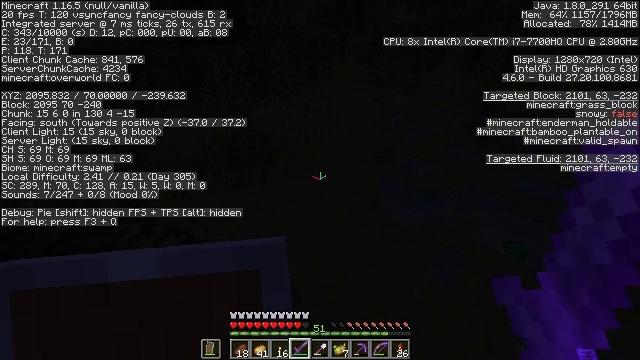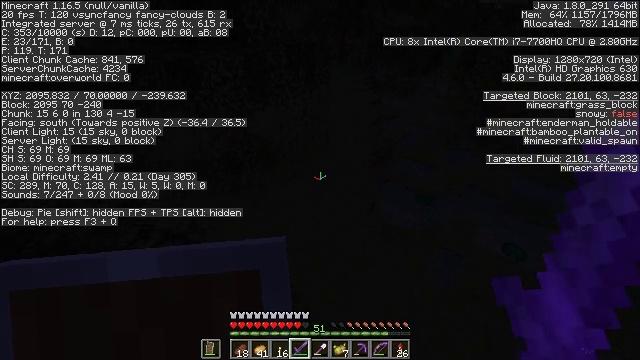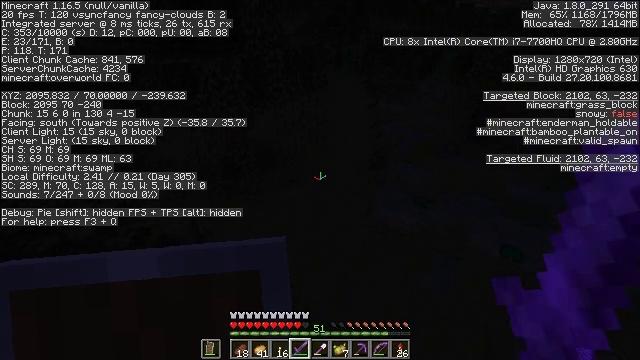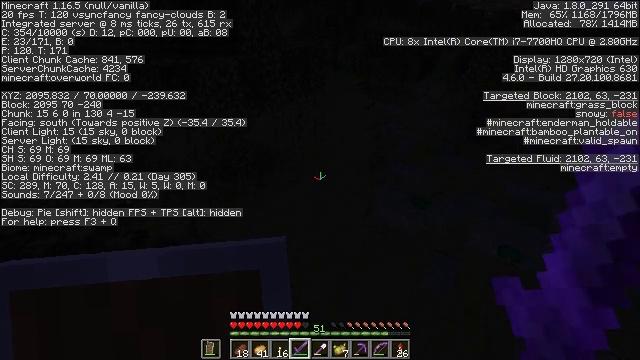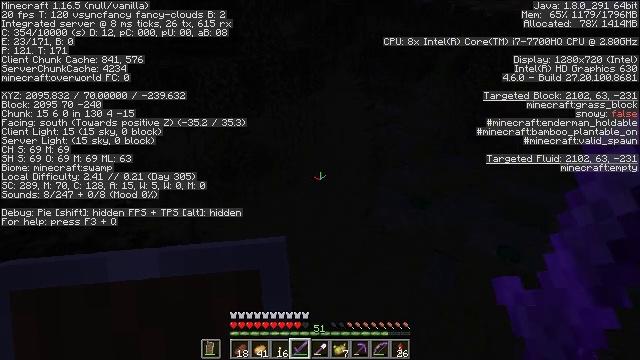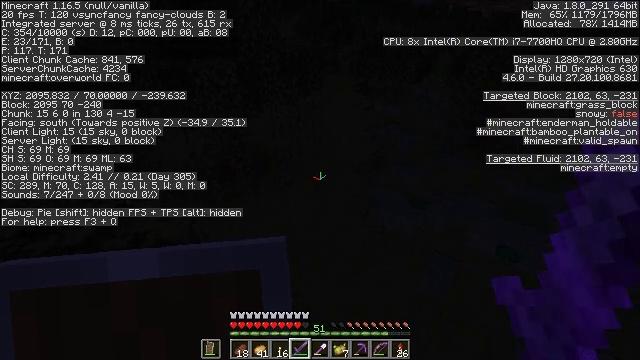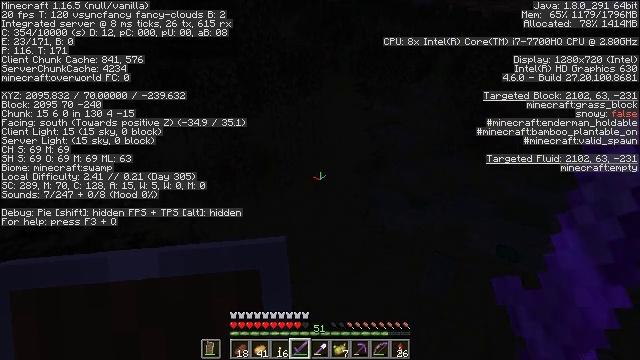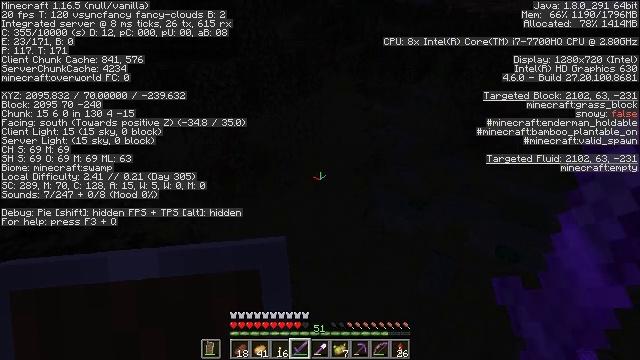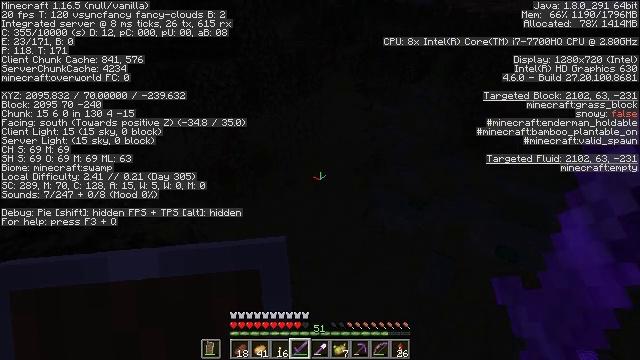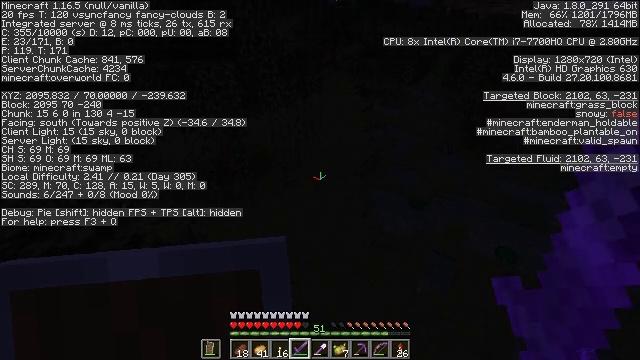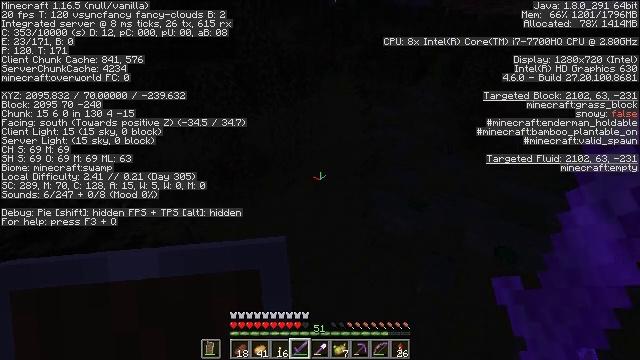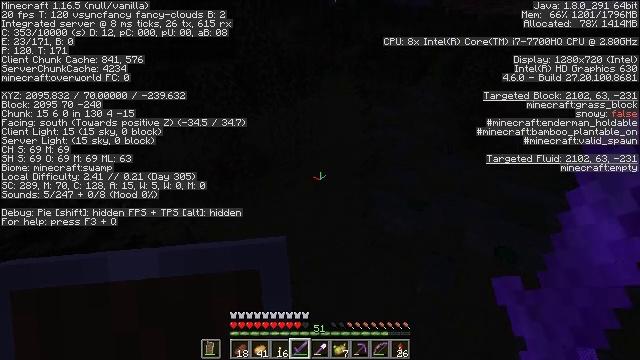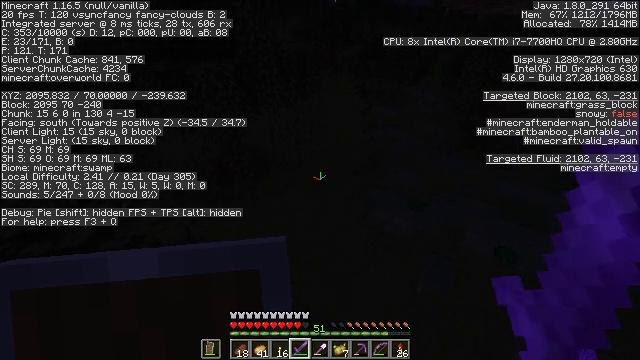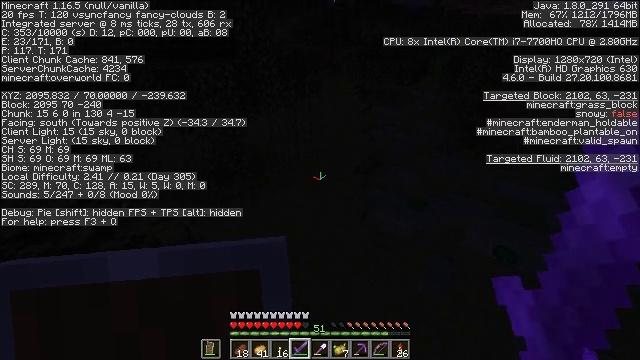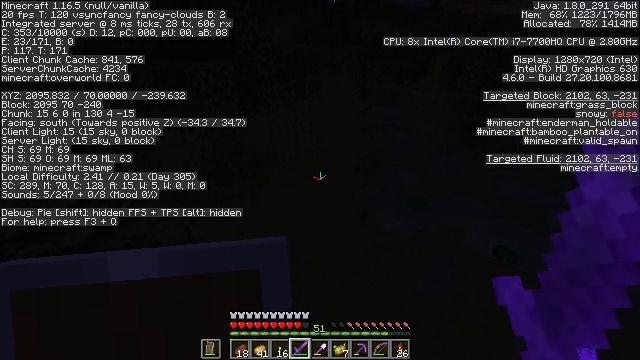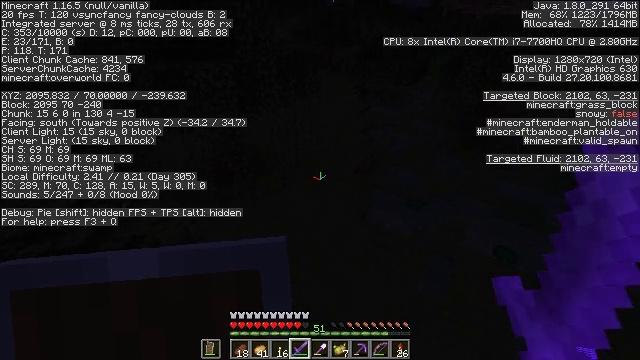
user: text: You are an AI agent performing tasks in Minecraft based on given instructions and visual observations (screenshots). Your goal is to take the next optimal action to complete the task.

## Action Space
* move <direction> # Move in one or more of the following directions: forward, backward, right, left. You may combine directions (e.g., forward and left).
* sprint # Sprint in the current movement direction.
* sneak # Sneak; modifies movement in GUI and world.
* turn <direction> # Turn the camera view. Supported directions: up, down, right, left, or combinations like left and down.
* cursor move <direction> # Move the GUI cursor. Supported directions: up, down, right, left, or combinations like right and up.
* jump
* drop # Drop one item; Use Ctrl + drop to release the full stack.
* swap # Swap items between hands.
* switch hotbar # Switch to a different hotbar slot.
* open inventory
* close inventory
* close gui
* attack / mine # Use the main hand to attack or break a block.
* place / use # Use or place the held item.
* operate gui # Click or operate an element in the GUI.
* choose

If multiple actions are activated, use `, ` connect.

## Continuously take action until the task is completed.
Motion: motion action
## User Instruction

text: Kill enemies.
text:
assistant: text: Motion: no_op
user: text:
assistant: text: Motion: no_op
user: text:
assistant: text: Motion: no_op
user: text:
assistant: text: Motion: no_op
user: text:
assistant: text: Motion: no_op
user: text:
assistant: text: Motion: no_op
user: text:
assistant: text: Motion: no_op
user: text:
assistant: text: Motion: no_op
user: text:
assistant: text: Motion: no_op
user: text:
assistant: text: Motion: no_op
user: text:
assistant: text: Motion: no_op
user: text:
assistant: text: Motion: no_op
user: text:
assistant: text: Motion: no_op
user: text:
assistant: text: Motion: no_op
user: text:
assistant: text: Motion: no_op
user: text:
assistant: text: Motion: no_op
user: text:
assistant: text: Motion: no_op
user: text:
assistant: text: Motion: no_op
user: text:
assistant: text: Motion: no_op
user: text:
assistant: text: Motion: turn right
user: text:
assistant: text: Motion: no_op
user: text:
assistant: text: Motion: no_op
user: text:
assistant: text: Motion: no_op
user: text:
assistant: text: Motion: no_op
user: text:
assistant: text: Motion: no_op
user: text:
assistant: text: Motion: no_op
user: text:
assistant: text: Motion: no_op
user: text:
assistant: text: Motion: no_op
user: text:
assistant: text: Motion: no_op
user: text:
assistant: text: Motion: no_op